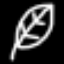
Label: leaf